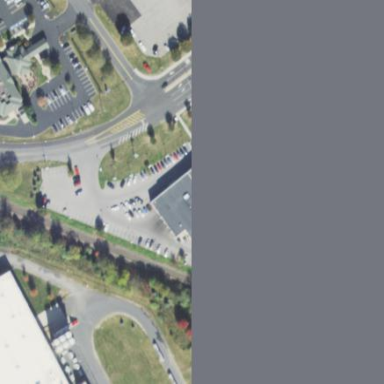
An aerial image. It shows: Building that houses car shop.